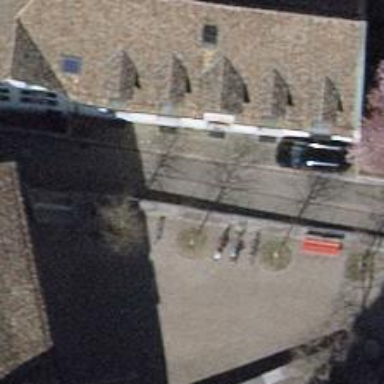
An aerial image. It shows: Bicycle parking facility.